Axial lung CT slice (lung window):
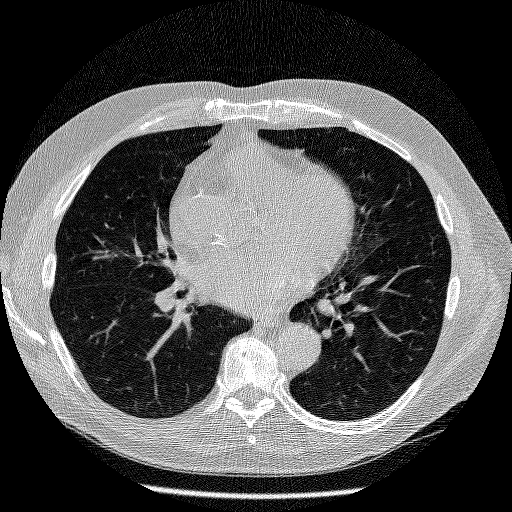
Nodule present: no